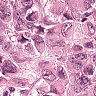
Metastatic tissue present: yes